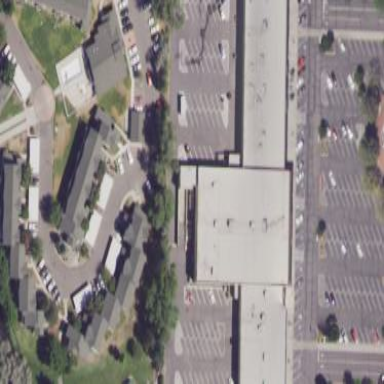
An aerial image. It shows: Retail building.